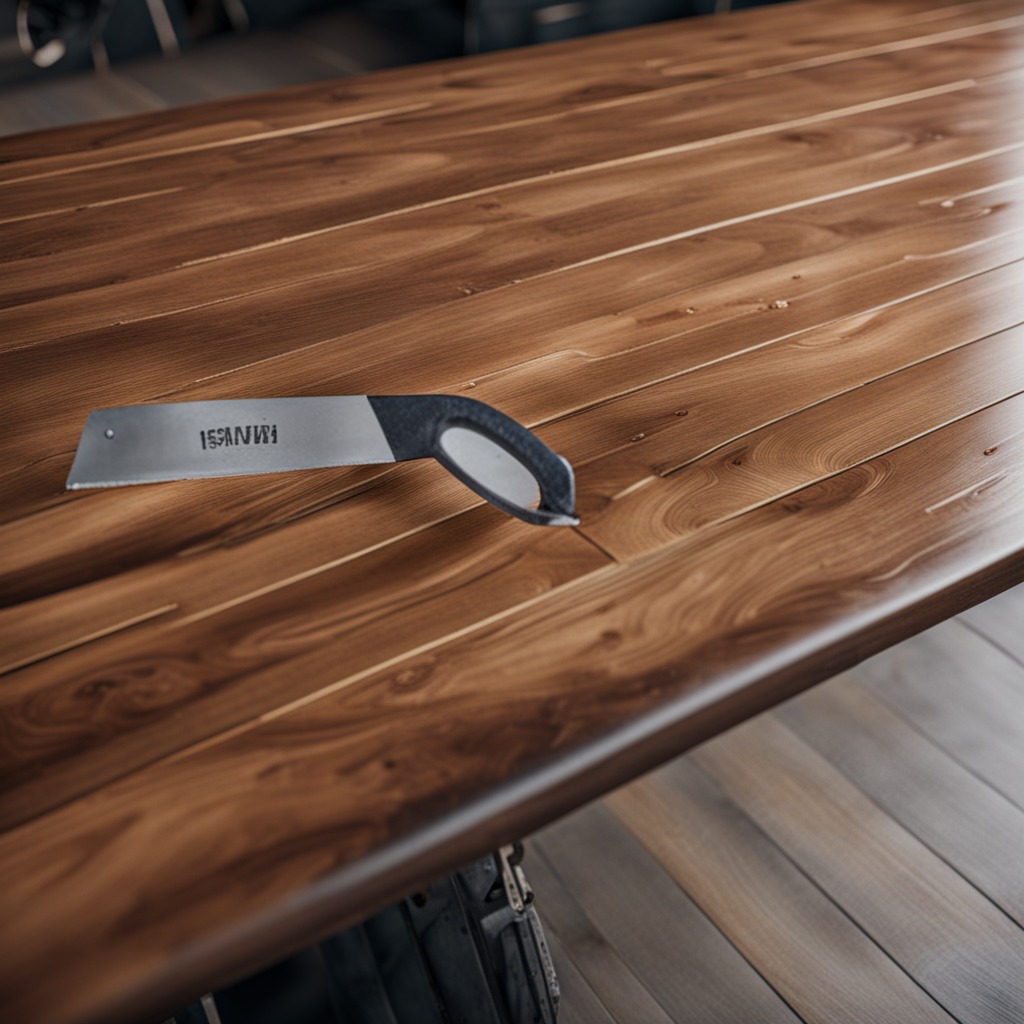
A handheld metal saw is lying on the oil-spilled wooden table in a vintage motorcycle garage.